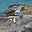
Label: 3